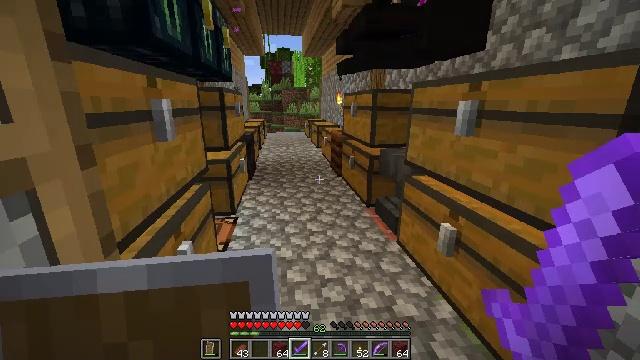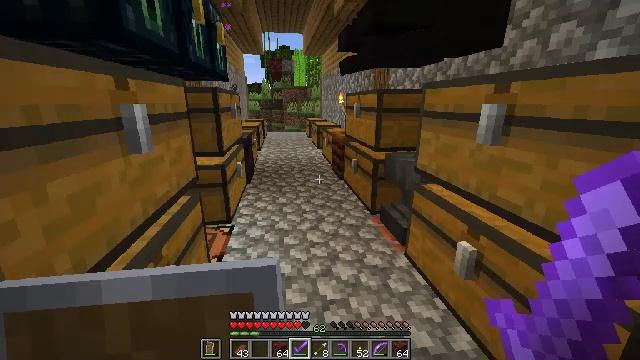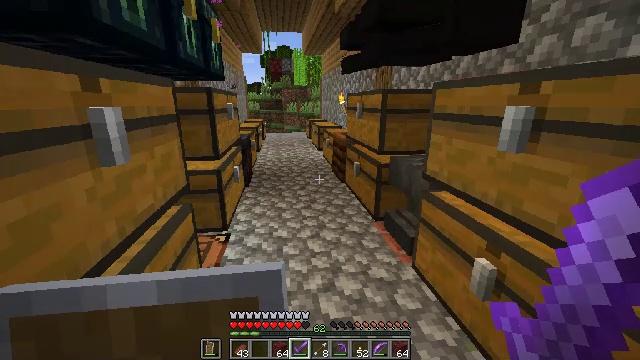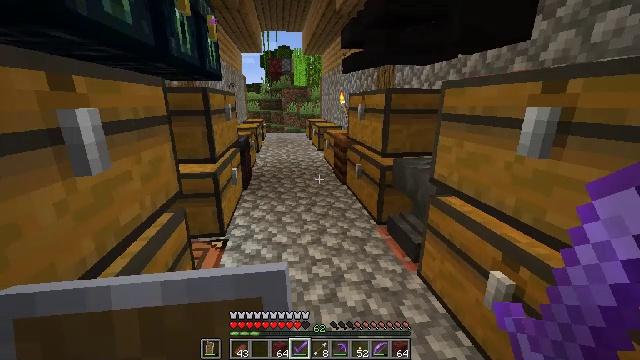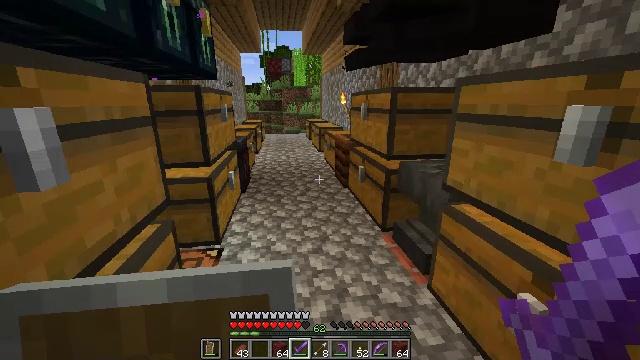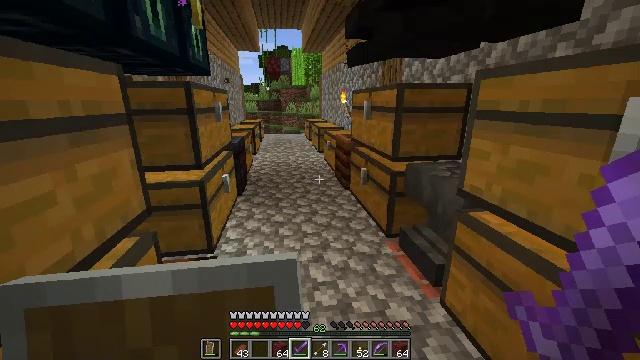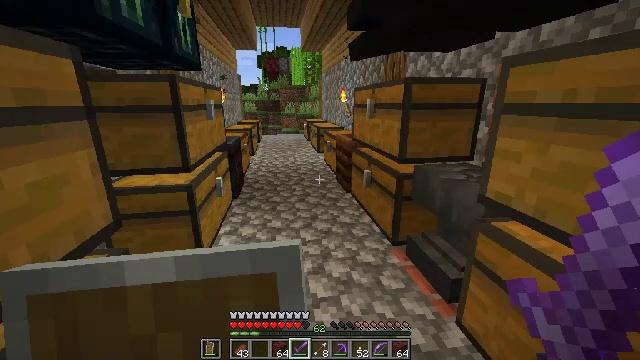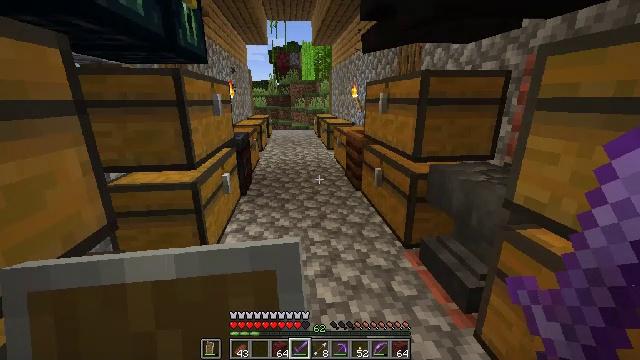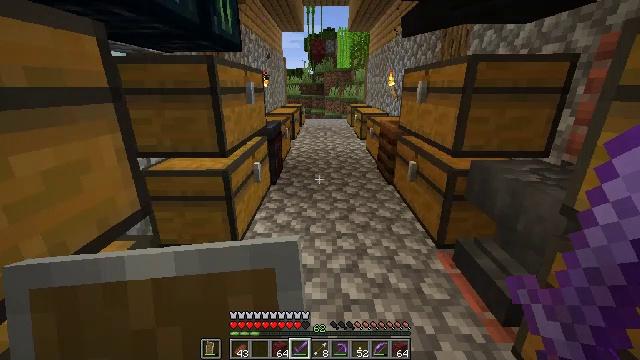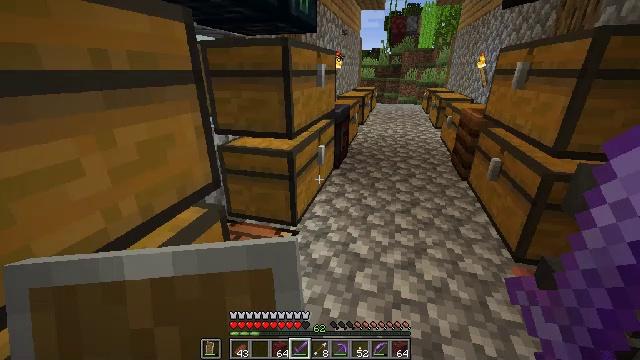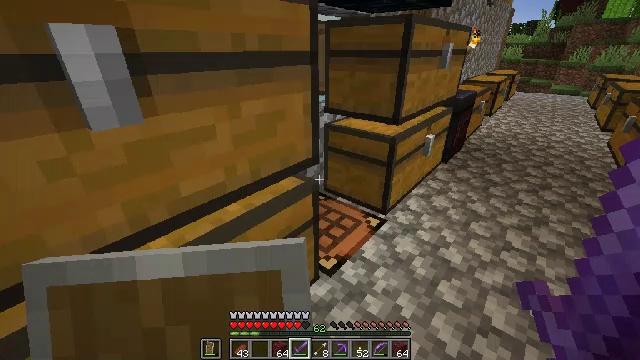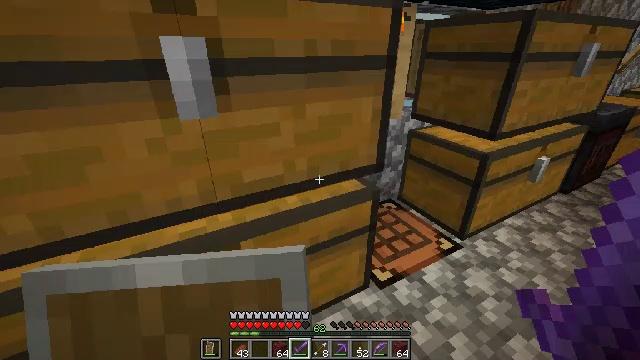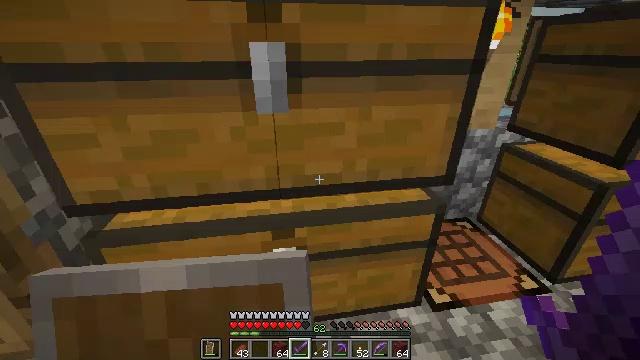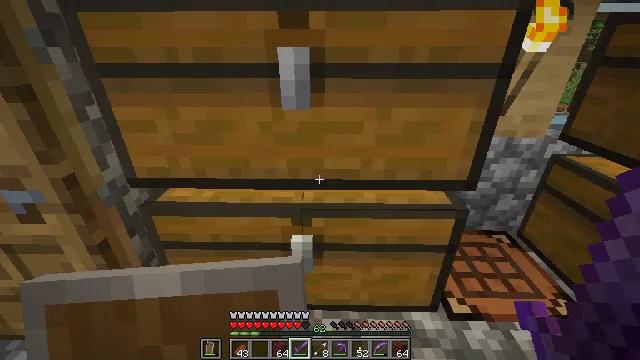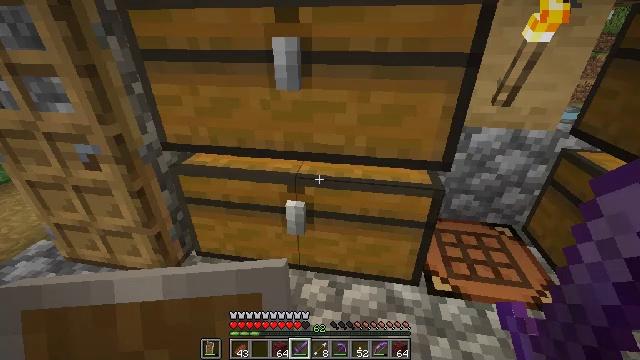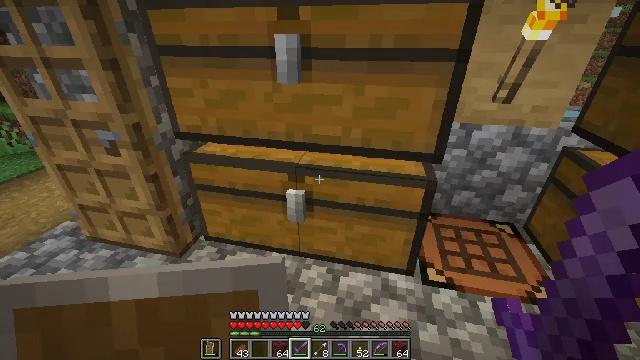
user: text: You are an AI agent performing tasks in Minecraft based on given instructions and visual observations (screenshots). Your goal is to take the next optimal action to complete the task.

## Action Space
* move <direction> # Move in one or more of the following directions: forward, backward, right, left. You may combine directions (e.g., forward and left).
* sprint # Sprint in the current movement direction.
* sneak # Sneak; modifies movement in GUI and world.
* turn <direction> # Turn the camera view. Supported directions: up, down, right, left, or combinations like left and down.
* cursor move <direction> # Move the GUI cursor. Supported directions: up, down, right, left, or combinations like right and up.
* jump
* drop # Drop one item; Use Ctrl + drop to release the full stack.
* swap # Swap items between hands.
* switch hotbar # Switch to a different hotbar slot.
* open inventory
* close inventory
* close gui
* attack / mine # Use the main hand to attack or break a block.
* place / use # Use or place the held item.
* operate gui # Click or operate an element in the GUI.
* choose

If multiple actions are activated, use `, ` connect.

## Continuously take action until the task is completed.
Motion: motion action
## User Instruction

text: Use a pickaxe to gather the ender chest.
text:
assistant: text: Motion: move forward
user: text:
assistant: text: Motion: move forward
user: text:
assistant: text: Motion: move forward
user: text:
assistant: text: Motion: move forward
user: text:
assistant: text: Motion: move forward
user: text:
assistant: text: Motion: move forward
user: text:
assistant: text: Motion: turn left
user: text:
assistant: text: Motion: turn left and down
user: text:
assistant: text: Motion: turn left and down
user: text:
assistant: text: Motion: move right, turn left and down
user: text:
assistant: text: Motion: move right, turn left
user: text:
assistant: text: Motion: move back and move right, turn left
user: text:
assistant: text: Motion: move back and move right, turn left
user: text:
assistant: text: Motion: move back and move right, turn left and down
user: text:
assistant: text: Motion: turn left
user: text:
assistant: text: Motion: no_op
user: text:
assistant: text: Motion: use / place
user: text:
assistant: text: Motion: use / place
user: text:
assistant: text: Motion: use / place
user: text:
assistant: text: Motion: no_op
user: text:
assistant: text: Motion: no_op
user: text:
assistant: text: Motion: no_op
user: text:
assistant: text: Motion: no_op
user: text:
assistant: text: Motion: no_op
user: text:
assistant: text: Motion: no_op
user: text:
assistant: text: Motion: turn right and up
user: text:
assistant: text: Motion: turn right and up
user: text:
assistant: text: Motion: turn left and up
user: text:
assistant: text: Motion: no_op
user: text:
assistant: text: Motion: no_op